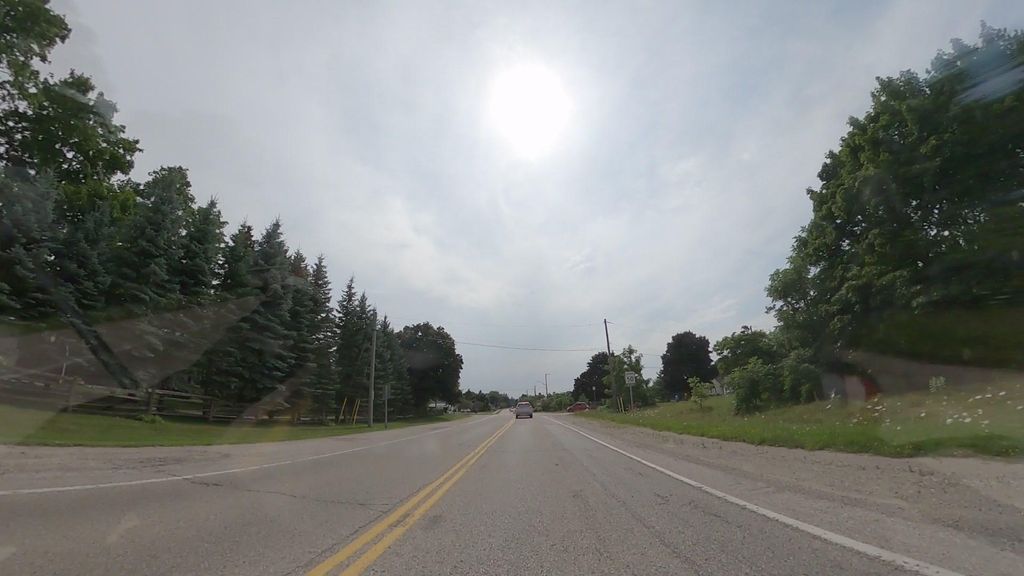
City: kitchener-waterloo